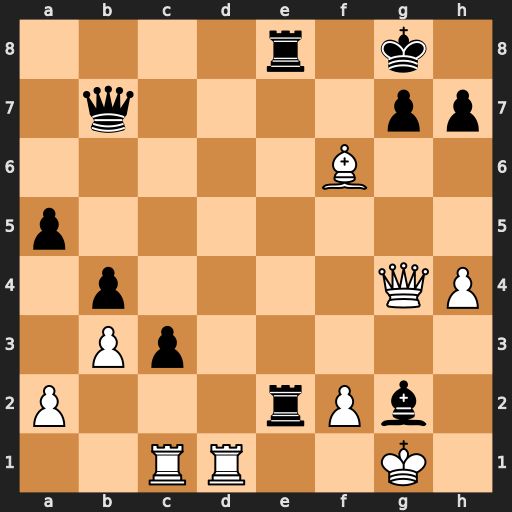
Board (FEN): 4r1k1/1q4pp/5B2/p7/1p4QP/1Pp5/P3rPb1/2RR2K1
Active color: w
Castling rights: -
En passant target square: -
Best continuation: Rd7 Re1+ Kh2 Qxd7 Qxd7